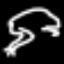
Label: frog